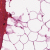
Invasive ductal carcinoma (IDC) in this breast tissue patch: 0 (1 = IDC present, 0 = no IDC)